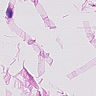
Metastatic tissue present: no